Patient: sex F, age 59
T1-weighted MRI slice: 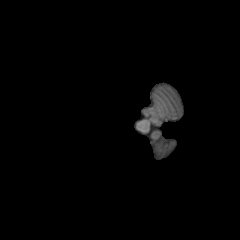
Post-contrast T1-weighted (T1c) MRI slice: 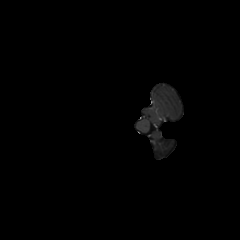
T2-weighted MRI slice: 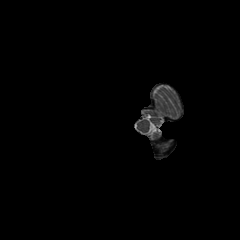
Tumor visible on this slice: no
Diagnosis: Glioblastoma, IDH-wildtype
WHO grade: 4